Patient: sex M, age 55
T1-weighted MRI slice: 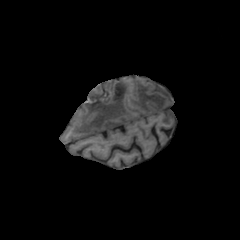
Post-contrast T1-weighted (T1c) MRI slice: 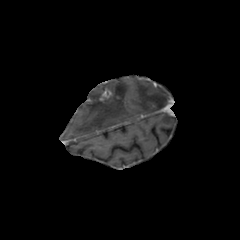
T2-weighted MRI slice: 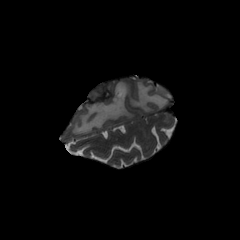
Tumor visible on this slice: yes
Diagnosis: Glioblastoma, IDH-wildtype
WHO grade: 4